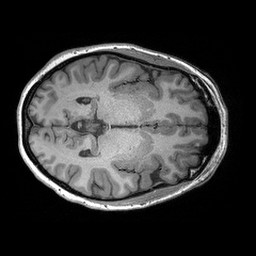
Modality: T1w
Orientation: axial
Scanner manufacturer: siemens
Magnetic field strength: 3 T
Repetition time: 2.3 s
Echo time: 0.00298 s